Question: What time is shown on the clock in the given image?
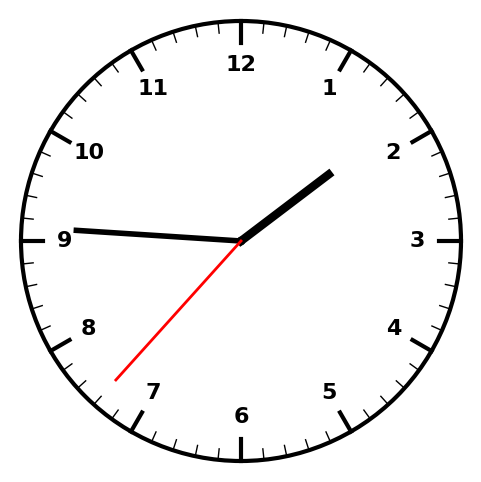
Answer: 01:45:37